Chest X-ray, PA view. Patient: 44 years old, sex M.
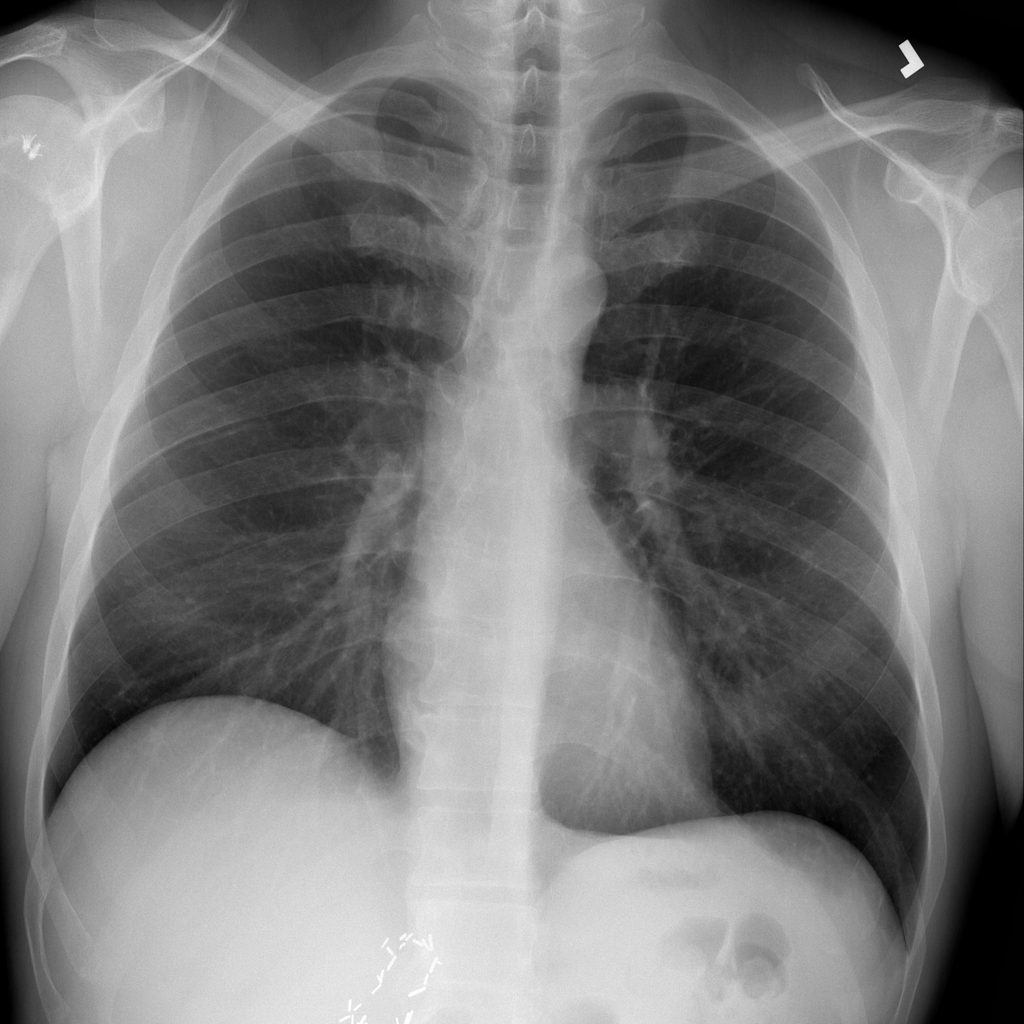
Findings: No Finding